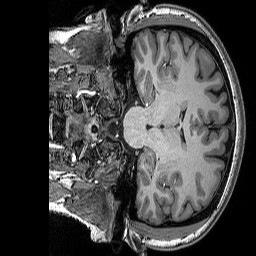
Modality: T1w
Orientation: coronal
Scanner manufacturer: siemens
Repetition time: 2.5 s
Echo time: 0.00341 s